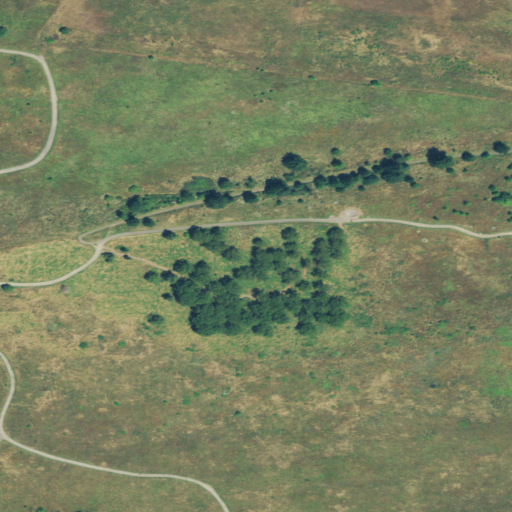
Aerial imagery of mountain in Oregon named Powell Butte containing pasture, evergreen forest, and open development